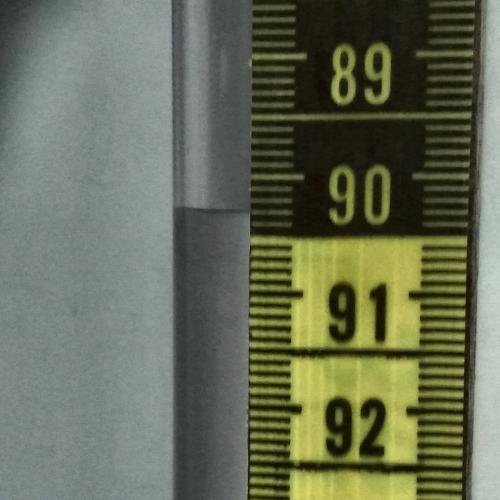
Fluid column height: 90.3 cm